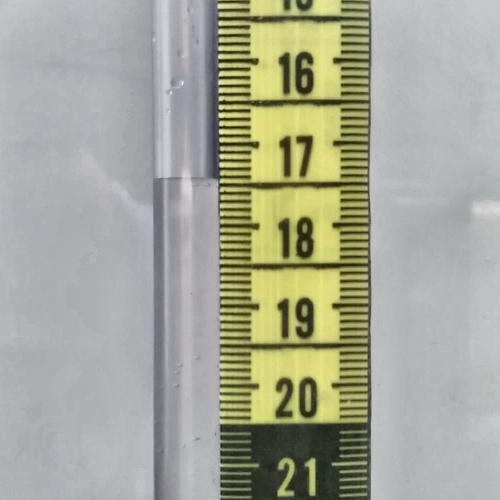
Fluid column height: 17.4 cm